Aerial crown-view tile of a tropical tree (Barro Colorado Island, Panama), acquired 20250317:
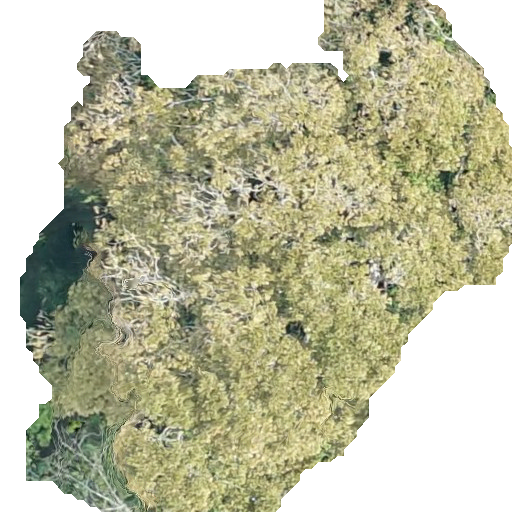
Species: Dipteryx oleifera
GBIF accepted scientific name: Dipteryx oleifera
Crown area: 272.793 m²